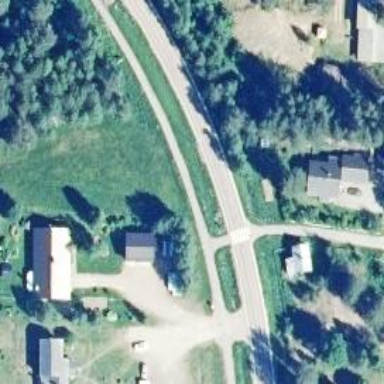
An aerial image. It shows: Zebra crossing on the road.